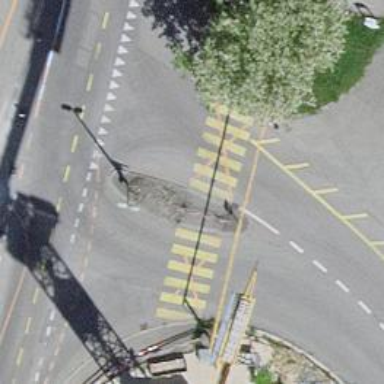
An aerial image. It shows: Zebra crossing on the road.